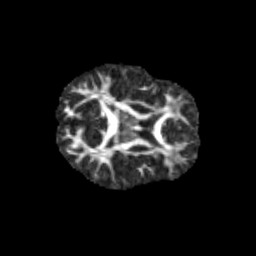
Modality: FA
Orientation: axial
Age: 10
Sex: female
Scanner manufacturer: siemens
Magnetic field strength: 3 T
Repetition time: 3.8 s
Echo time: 0.07 s